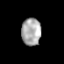
Tissue: prostate
Cell type: T cells
Senescence score: 0.3293
Nuclear area (px): 524
Mean DAPI intensity: 169.989